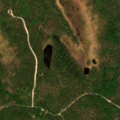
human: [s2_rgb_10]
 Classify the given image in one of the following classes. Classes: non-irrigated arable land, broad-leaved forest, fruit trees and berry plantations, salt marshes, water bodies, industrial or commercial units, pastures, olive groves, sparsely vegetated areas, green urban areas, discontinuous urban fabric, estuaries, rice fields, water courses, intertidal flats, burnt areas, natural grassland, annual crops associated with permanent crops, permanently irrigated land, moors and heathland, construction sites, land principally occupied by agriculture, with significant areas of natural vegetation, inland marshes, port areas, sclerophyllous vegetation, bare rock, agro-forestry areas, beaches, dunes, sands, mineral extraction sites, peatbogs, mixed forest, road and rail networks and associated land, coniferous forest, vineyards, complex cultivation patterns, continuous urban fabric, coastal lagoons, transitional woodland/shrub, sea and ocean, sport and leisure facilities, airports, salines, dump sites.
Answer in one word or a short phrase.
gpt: coniferous forest